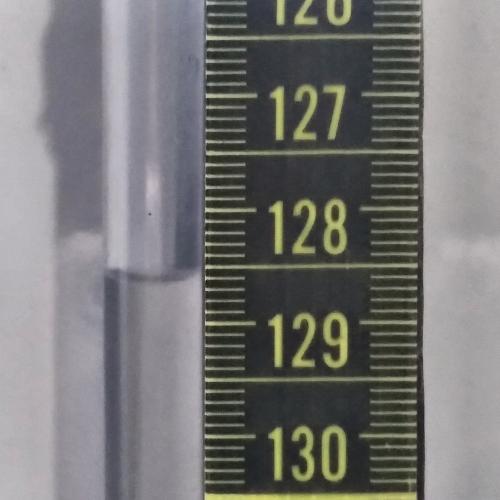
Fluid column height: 128.6 cm